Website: macys
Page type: customer-info-address
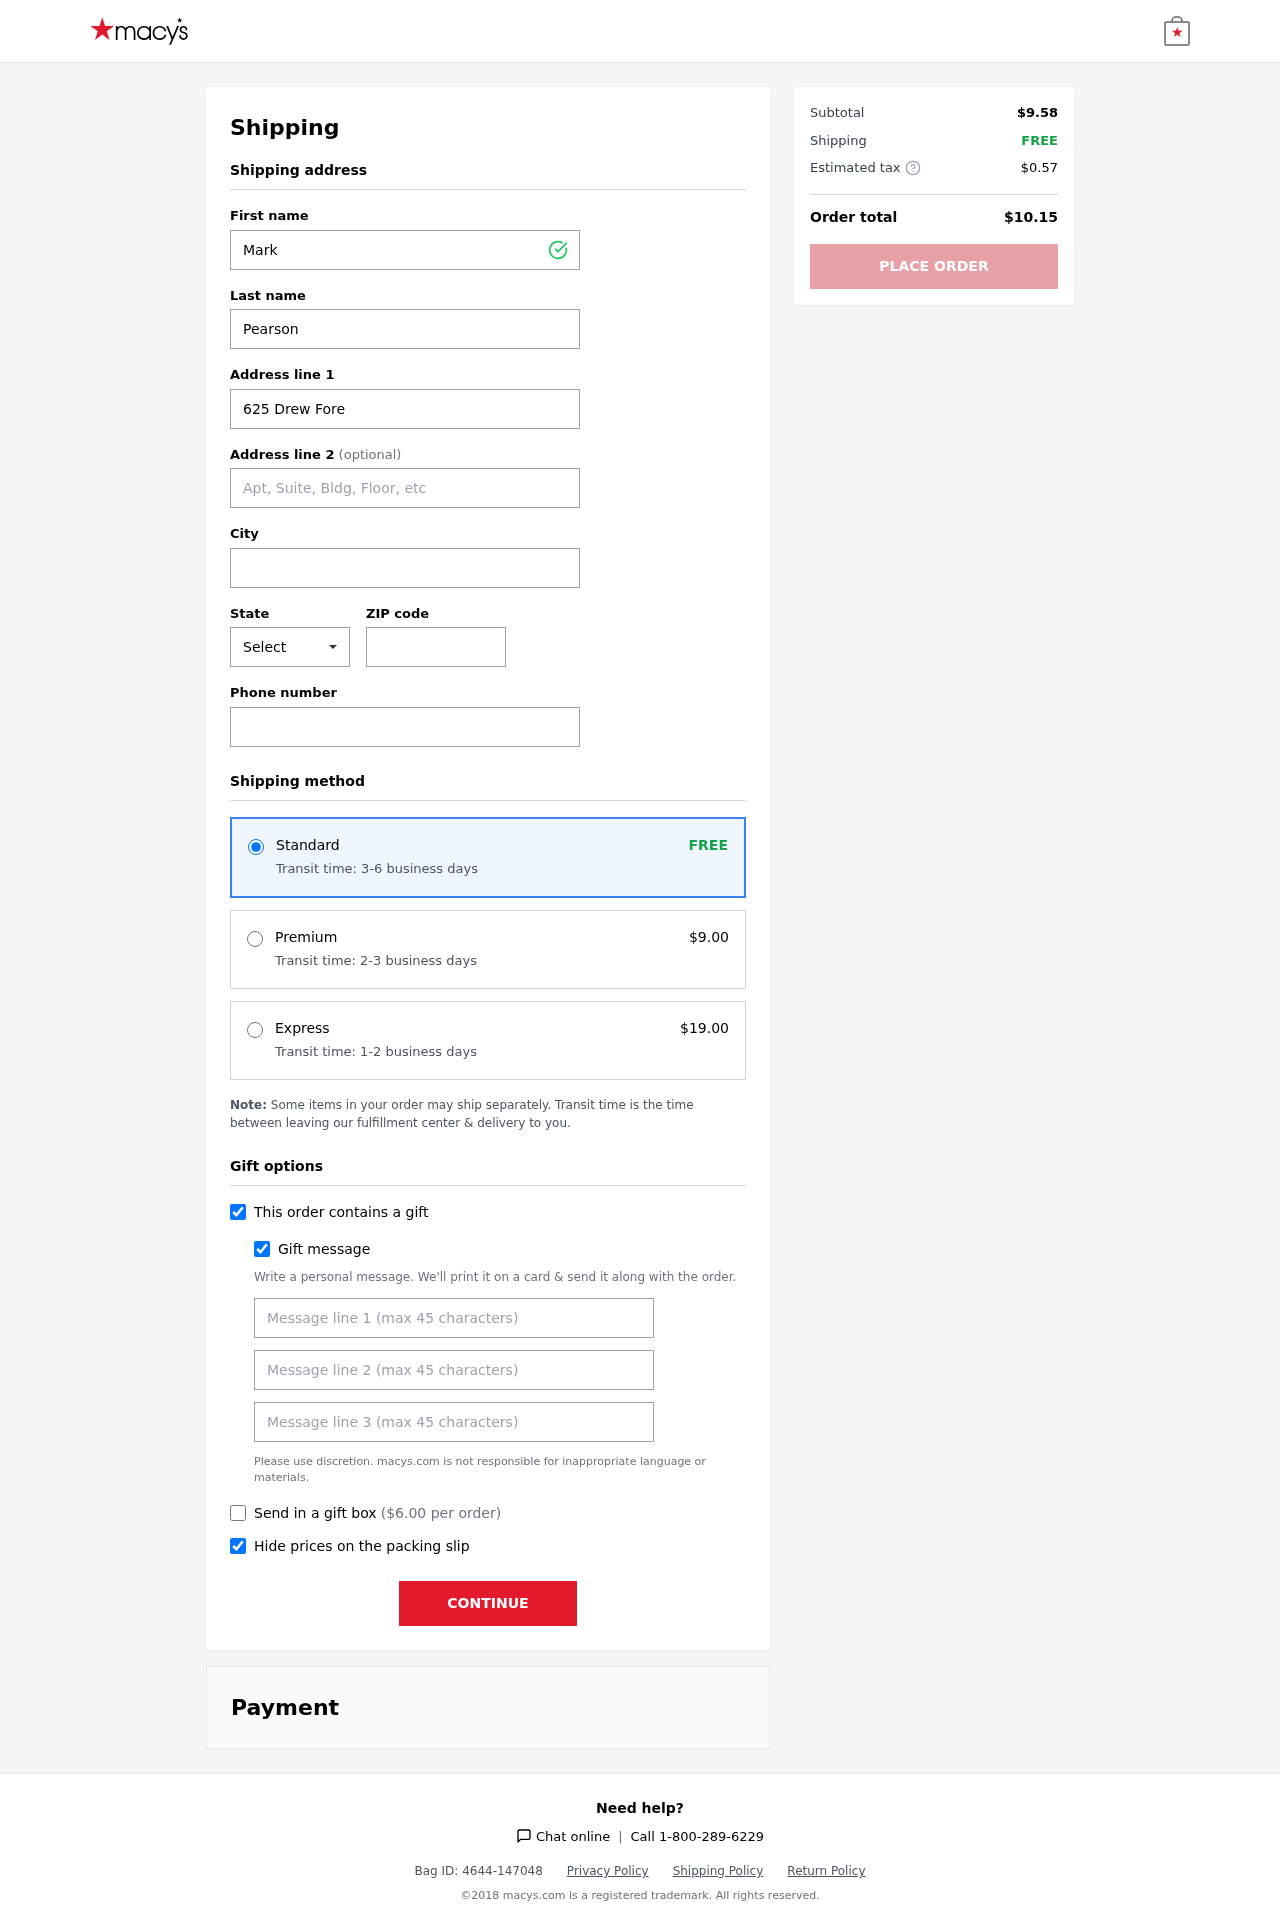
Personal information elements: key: PII_CITY
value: Lake Ashleyview
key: PII_FIRSTNAME
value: Mark
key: PII_GIFT_MESSAGE
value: Hey Zachary, I saw this roasted poblano dressing and immediately thought of how much you enjoy whipping up delicious meals. I hope it adds a little extra flair to your next culinary adventure! Enjoy!  Mark
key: PII_LASTNAME
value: Pearson
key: PII_PHONE
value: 3637996863
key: PII_POSTCODE
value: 03764
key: PII_STATE_ABBR
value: CO
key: PII_STREET
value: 625 Drew Forest Suite 287
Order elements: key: ORDER_SHIPPING_STANDARD
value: FREE
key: ORDER_SHIPPING_STANDARD_TIME
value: Transit time: 3-6 business days
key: ORDER_SHIPPING_PREMIUM
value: $9.00
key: ORDER_SHIPPING_PREMIUM_TIME
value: Transit time: 2-3 business days
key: ORDER_SHIPPING_EXPRESS
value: $19.00
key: ORDER_SHIPPING_EXPRESS_TIME
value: Transit time: 1-2 business days
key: ORDER_GIFT_BOX_FEE
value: $6.00
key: ORDER_SUBTOTAL
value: $9.58
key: ORDER_SHIPPING_COST
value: FREE
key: ORDER_TAX
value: $0.57
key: ORDER_TOTAL
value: $10.15